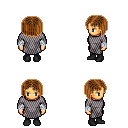
a pixel art fantasy rpg character, female body template, human, tanned skin, chain mail, teal pants, brown pageboy hairstyle, white cloth bandages, black shoes, four views (front, back, left, right), 2x2 character sprite sheet, small pixel art, hard edges, no anti-aliasing